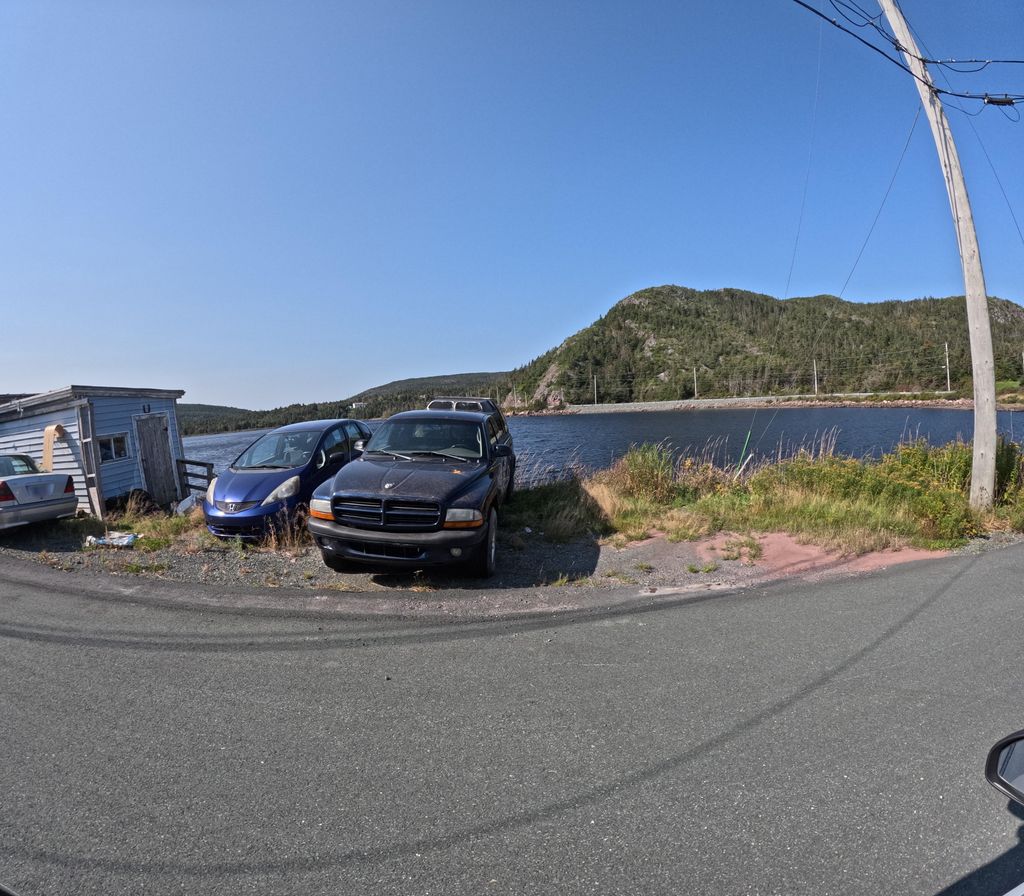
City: st_johns